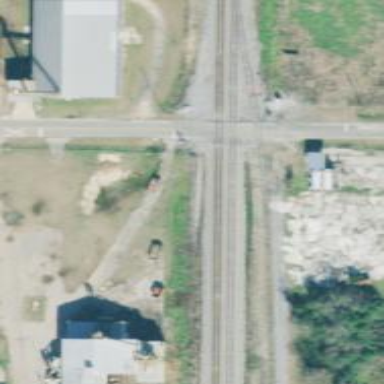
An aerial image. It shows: Railway siding with rails.